Field crop: maize
Growth stage: 1
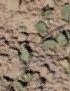
Species: convolvulus